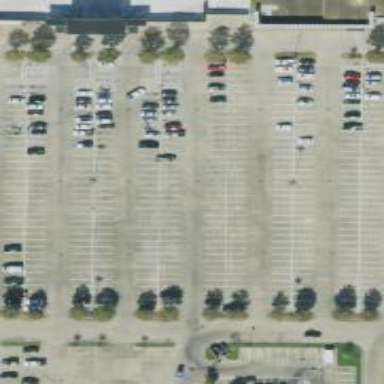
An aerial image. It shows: Parking space is available.